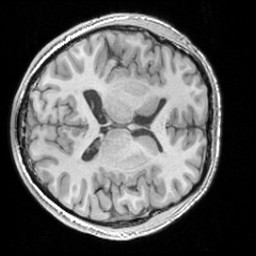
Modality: T1w
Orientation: axial
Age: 19
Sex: male
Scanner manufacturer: siemens
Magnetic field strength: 3 T
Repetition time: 1.63 s
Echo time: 0.00311 s